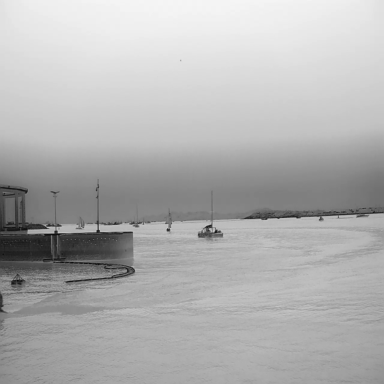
There are six bulk_carriers in the infrared image.